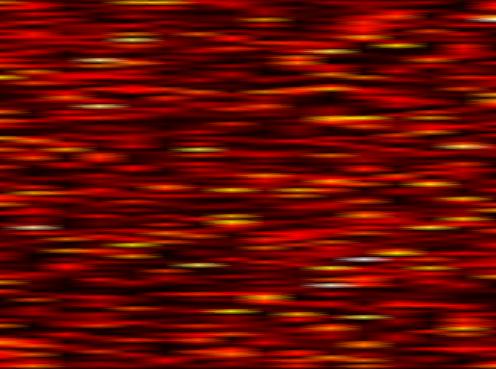
Label: OFDM